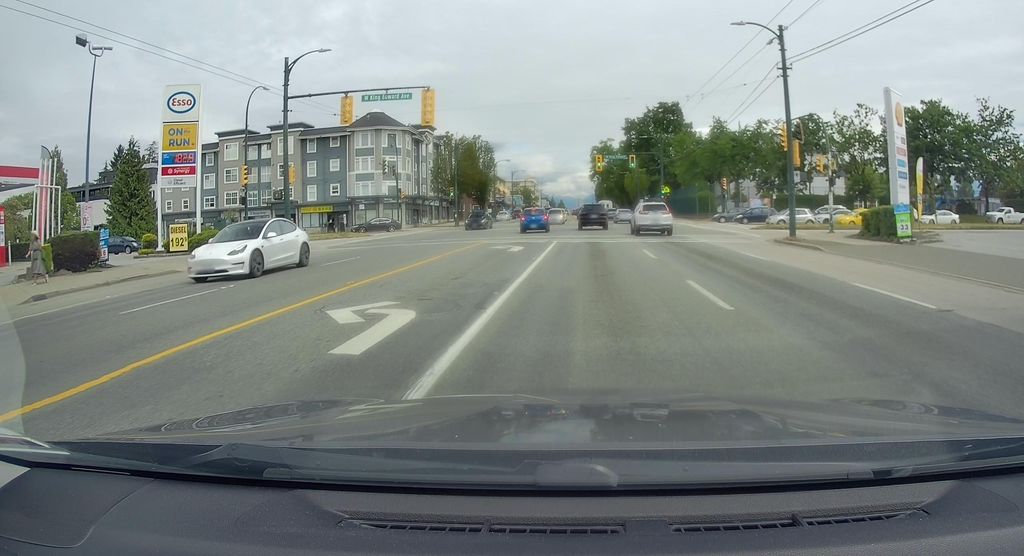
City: vancouver